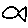
Label: fish